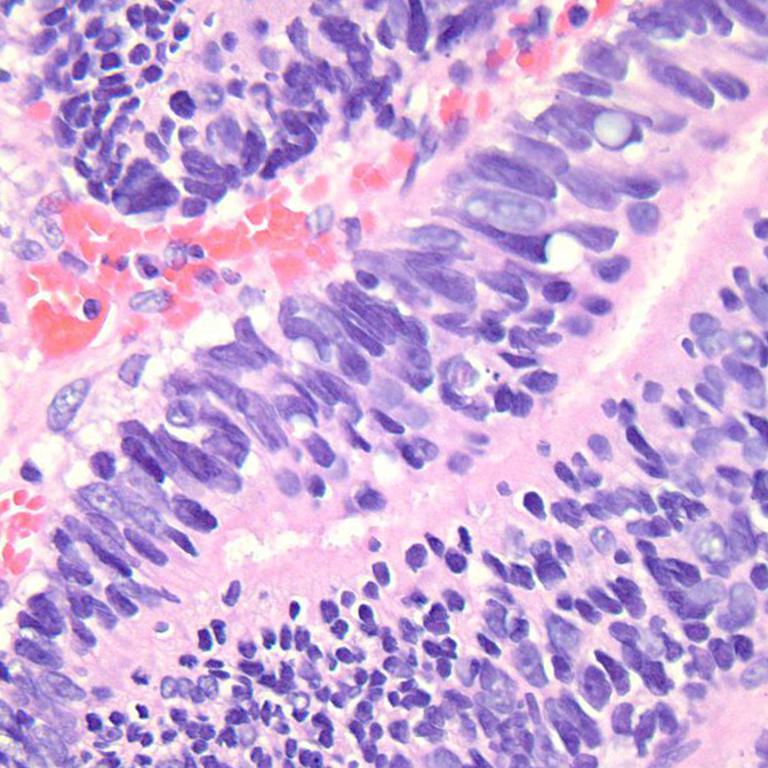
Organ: colon
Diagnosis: adenocarcinomas